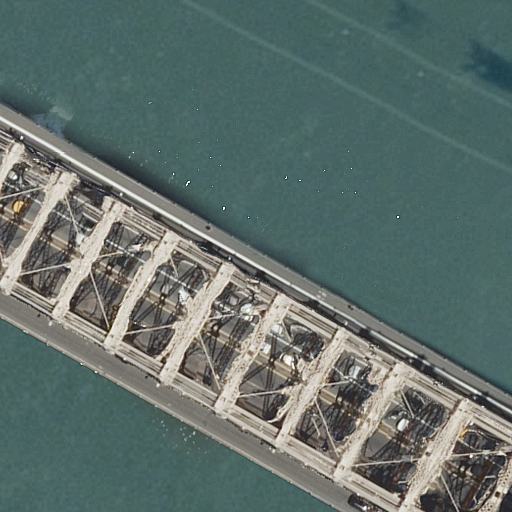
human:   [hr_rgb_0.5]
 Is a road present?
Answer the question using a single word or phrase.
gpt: yes

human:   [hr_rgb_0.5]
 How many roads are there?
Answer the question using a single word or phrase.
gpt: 6

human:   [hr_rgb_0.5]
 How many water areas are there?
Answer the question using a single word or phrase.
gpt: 1

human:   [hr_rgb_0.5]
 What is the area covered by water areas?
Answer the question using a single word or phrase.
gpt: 10623m2

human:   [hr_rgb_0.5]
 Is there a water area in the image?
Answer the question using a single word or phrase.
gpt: yes

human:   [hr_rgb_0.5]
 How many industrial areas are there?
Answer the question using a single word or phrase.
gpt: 0

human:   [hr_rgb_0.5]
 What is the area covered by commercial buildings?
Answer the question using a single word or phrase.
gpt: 0m2

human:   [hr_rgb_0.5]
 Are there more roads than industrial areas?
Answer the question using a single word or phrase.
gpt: yes

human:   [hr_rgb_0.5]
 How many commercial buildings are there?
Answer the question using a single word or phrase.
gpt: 0

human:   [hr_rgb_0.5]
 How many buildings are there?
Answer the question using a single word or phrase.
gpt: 0

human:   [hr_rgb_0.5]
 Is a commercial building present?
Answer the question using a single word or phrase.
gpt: no

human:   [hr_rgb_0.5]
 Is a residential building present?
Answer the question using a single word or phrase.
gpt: no

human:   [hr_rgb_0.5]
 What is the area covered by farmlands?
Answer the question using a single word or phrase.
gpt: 0m2

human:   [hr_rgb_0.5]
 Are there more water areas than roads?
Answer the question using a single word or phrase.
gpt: no

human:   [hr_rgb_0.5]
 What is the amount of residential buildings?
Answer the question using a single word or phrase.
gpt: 0

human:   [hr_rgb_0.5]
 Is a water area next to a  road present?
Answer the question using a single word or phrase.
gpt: yes

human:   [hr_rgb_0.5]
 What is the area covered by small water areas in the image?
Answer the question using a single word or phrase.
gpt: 0m2

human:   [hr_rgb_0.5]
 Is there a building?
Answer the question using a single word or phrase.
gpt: no

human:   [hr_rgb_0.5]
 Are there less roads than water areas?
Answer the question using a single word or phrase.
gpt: no

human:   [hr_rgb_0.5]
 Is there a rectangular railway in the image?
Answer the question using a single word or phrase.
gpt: no

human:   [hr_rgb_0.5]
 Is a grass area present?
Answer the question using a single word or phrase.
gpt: no

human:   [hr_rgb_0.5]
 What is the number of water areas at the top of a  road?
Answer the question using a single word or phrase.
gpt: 0

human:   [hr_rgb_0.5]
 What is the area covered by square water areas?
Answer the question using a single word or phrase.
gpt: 0m2

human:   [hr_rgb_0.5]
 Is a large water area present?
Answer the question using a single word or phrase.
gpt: yes

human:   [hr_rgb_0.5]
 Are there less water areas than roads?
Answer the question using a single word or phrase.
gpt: yes

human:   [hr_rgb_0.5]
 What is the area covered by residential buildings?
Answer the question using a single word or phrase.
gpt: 0m2

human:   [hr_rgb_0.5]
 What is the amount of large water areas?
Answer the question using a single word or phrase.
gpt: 1

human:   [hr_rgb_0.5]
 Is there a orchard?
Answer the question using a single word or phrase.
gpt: no

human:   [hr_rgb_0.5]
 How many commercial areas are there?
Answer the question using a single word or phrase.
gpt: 0

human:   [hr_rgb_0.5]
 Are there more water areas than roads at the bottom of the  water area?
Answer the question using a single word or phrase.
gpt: no

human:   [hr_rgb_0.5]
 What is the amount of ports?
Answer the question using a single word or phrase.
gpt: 0

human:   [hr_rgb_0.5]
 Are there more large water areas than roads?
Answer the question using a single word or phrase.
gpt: no

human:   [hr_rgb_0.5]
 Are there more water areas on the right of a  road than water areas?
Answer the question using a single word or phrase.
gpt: no

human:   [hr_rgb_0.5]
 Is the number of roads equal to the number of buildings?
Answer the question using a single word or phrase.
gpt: no

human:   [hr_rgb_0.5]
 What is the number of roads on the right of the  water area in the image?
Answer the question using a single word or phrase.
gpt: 0

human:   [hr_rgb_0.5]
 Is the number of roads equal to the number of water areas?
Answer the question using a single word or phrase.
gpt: no

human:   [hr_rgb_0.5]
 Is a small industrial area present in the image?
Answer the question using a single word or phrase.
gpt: no

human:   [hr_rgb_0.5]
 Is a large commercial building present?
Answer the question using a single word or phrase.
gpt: no

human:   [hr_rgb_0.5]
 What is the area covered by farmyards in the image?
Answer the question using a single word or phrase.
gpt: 0m2

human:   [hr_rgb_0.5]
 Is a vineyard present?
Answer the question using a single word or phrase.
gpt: no

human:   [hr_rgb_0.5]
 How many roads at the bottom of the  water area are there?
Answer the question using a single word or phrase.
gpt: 2

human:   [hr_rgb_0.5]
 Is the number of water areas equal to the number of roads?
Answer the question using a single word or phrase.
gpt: no

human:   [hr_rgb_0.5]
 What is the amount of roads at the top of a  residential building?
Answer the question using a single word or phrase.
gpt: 0

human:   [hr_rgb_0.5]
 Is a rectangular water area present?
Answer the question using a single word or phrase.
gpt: yes

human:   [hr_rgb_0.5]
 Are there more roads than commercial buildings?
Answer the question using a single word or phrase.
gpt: yes

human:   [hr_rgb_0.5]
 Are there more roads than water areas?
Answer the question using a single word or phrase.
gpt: yes

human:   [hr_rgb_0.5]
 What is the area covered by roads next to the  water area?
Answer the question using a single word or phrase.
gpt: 0m2

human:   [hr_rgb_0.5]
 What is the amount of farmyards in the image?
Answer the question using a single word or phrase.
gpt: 0

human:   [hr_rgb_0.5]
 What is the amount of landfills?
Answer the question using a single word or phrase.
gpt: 0

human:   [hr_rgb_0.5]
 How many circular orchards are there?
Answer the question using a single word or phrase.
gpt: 0

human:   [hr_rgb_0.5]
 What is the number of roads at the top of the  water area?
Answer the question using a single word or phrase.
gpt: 0

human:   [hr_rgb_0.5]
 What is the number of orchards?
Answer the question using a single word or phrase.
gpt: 0

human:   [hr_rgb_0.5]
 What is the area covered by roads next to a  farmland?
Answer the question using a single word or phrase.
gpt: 0m2

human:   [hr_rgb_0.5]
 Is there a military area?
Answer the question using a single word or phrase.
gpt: no

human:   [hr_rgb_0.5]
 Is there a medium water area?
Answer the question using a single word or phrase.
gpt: no

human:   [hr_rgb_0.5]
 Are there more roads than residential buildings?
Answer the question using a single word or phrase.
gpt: yes

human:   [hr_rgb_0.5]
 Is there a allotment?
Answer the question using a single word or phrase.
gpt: no

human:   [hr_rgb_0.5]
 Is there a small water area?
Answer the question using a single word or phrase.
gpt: no

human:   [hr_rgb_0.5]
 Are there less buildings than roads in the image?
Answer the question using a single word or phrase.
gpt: yes

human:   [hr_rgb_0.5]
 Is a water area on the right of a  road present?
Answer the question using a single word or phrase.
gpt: no

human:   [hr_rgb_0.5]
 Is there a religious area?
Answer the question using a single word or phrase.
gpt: no

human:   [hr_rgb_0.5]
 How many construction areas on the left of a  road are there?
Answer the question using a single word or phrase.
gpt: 0

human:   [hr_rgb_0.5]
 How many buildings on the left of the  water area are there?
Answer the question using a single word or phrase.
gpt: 0

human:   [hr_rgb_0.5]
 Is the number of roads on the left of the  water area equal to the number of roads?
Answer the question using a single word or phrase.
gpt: no